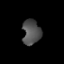
Tissue: lung
Cell type: Epithelial cells
Senescence score: 0.6965
Nuclear area (px): 437
Mean DAPI intensity: 81.105